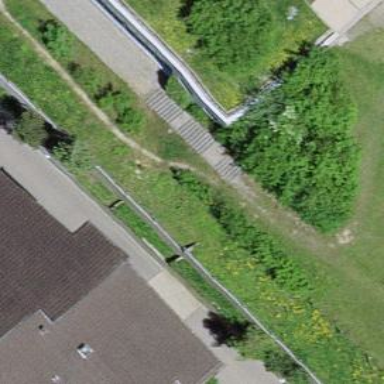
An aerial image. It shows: Road with steps.